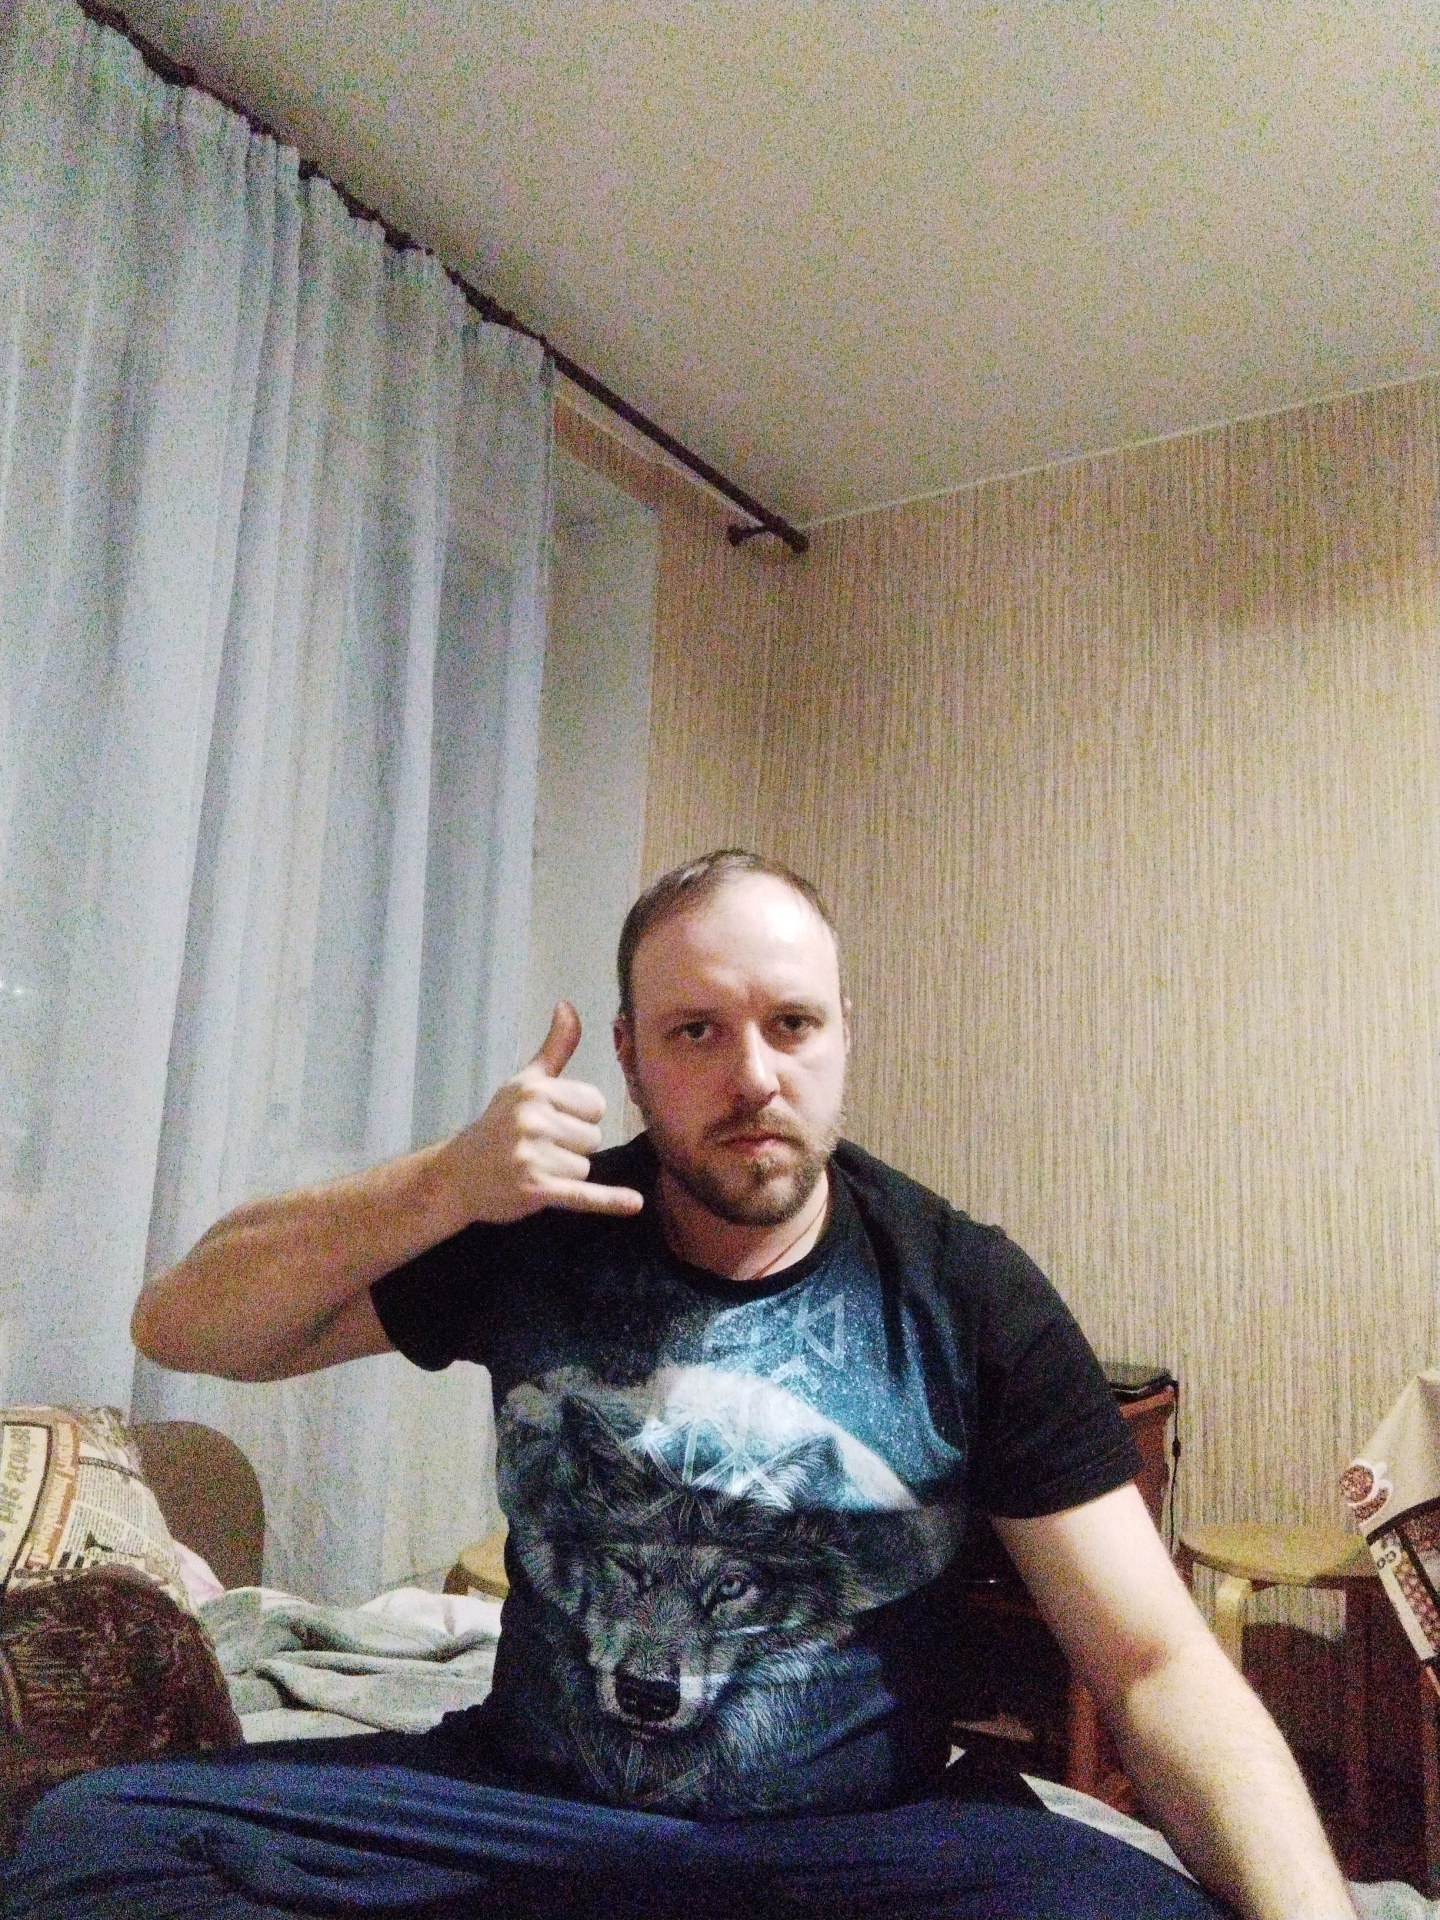
Label: noise